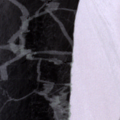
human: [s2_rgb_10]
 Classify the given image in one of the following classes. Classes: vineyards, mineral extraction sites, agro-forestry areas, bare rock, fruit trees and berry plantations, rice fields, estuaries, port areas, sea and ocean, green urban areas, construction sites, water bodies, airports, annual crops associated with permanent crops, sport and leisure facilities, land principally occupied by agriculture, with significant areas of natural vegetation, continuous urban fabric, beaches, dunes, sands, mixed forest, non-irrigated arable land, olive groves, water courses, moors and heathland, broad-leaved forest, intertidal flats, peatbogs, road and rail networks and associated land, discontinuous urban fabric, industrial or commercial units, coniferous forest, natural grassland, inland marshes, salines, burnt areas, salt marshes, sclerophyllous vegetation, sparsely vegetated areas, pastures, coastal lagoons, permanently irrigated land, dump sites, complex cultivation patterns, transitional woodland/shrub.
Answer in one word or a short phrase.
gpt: sea and ocean